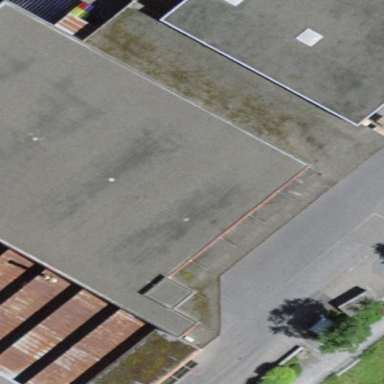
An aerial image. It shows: View of roof of building.